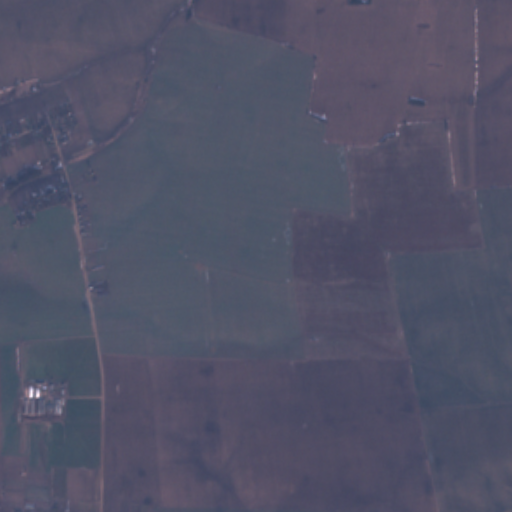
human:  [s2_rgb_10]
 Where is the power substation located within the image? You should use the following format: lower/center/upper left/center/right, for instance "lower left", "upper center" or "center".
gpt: The power substation is located in the lower left of the image.
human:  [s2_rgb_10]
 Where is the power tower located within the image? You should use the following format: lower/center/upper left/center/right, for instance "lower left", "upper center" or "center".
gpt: The power tower is located in the lower left of the image.
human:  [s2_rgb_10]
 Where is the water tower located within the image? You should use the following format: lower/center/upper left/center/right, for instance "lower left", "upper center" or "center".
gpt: The water tower is located in the center left of the image.
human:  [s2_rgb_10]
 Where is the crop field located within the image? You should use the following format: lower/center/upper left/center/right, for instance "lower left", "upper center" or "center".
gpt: There is no crop field in the image.